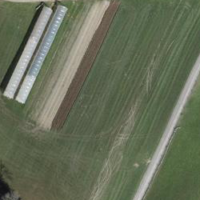
EUNIS habitat code: 24
Species observed at this site:
Persicaria maculosa